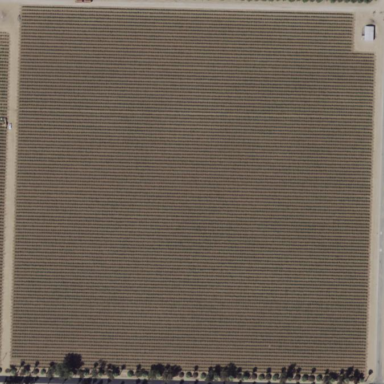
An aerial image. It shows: Beautiful vineyard in the countryside.